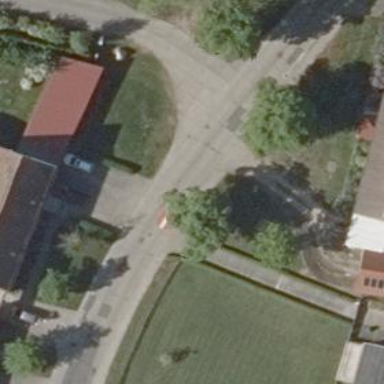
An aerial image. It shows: Tertiary road with asphalt surface.